Interaction volume radius: 10 \u00c5
Interaction volume height: 30 \u00c5
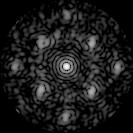
Disorder parameter: 0.4901